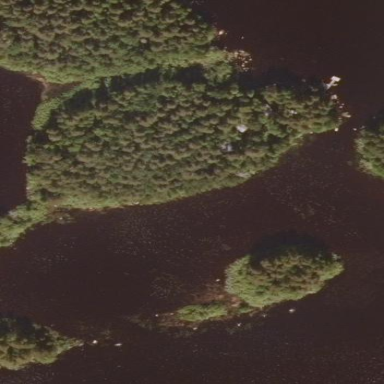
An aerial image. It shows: Islet surrounded by woodland.